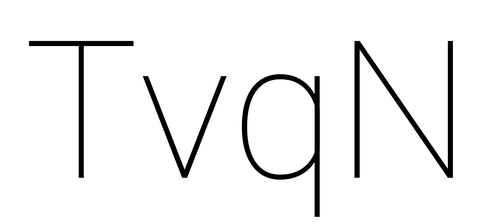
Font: Roboto_Thin